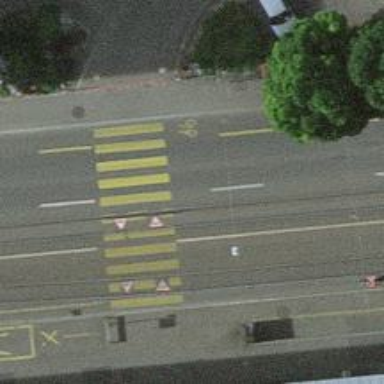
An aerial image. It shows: Tram crossing on the railway.